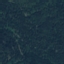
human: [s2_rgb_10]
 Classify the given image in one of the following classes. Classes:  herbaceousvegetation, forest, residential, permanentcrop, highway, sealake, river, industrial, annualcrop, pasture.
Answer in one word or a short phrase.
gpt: Forest